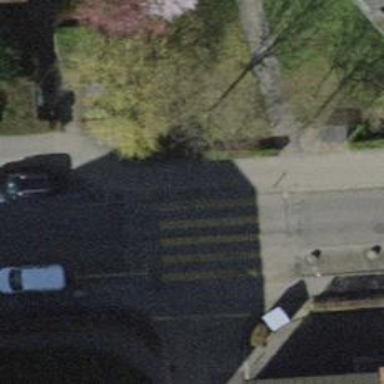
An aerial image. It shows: Uncontrolled zebra pedestrian crossing with traffic calming table.